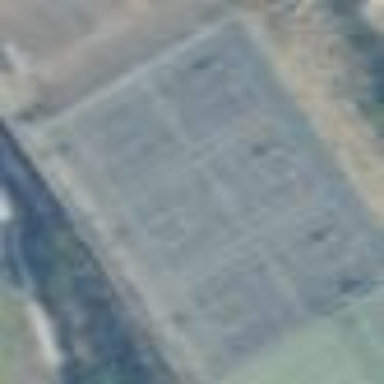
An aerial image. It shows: Basketball court on leisure land pitch.